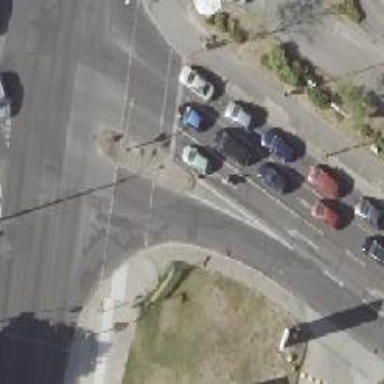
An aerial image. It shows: Road with traffic signals.